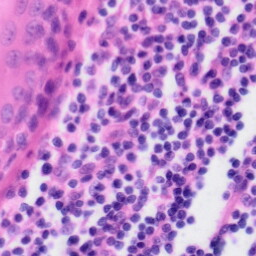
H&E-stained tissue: Tonsil